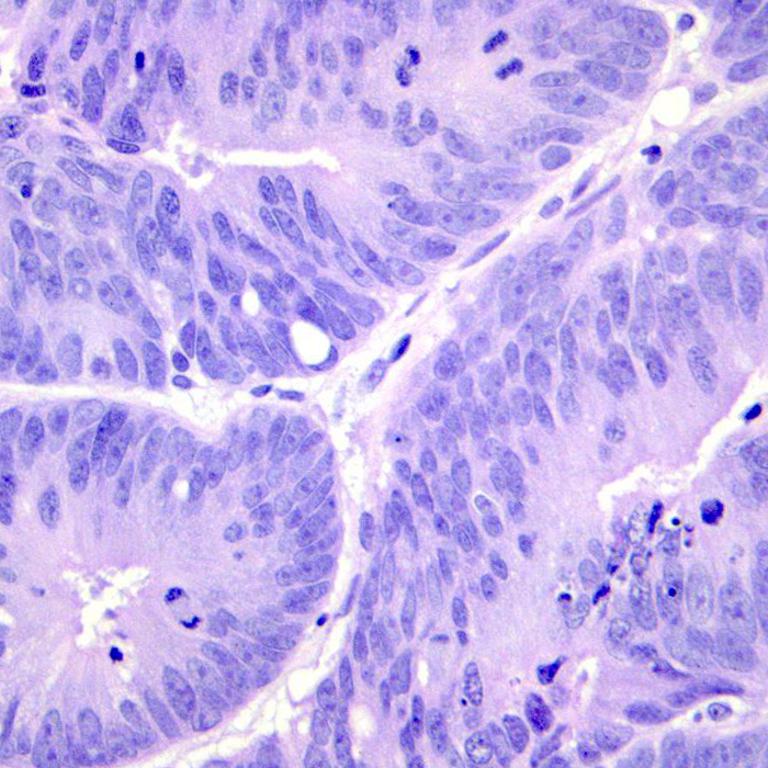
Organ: colon
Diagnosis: adenocarcinomas